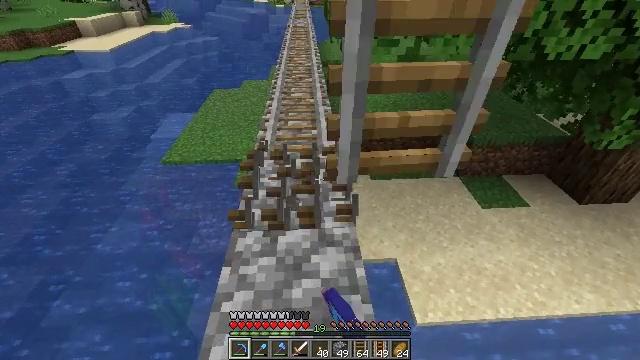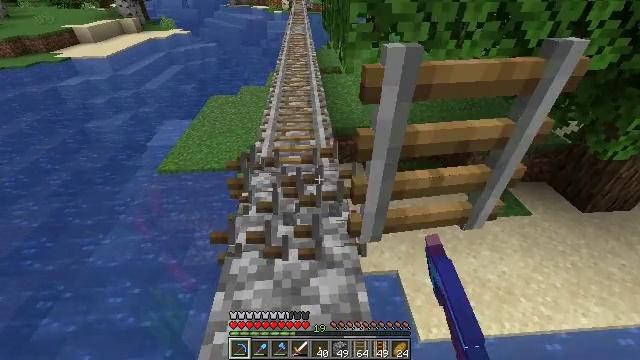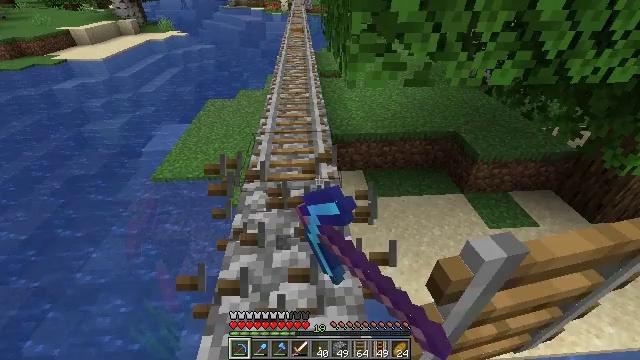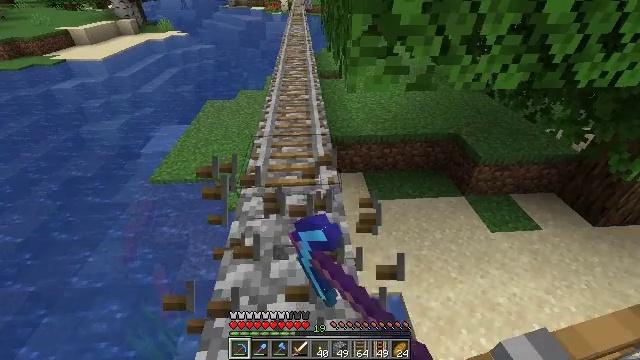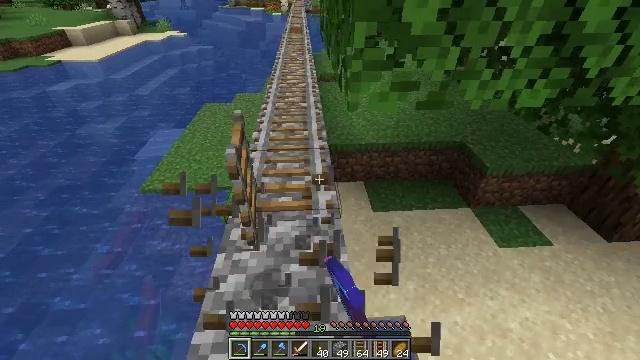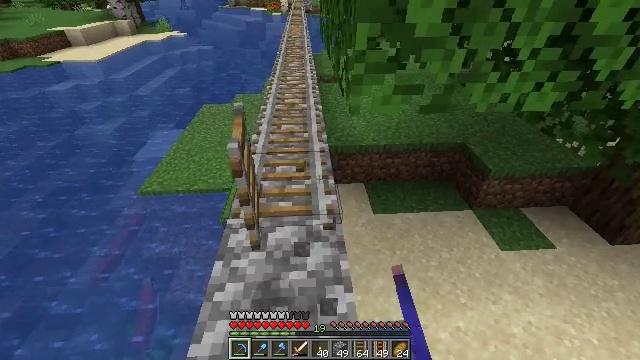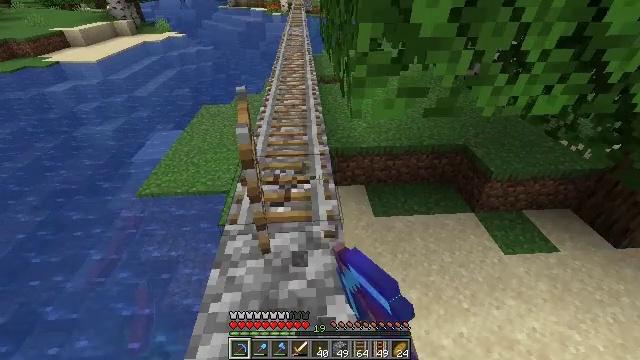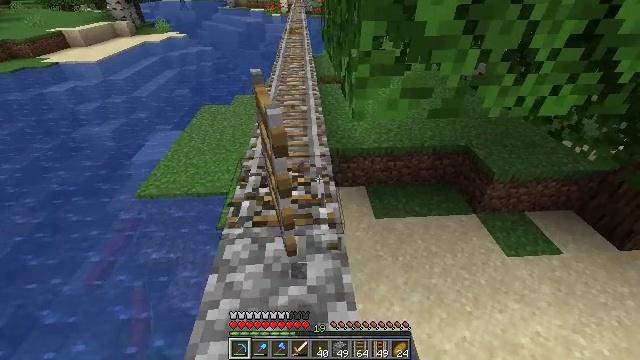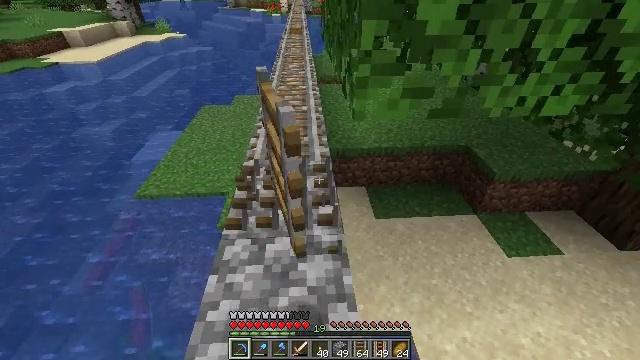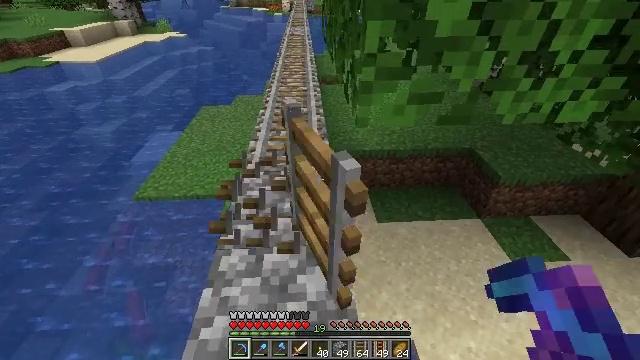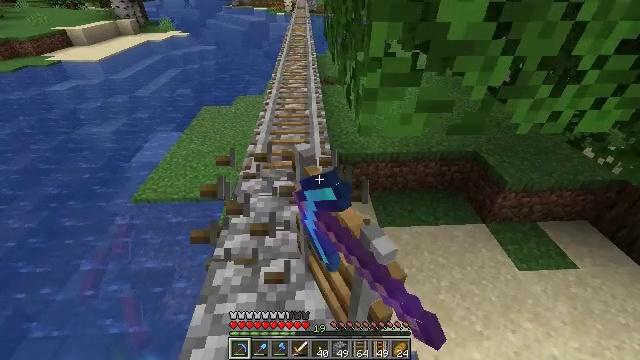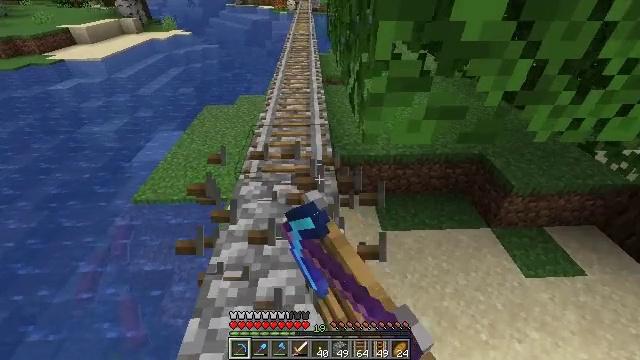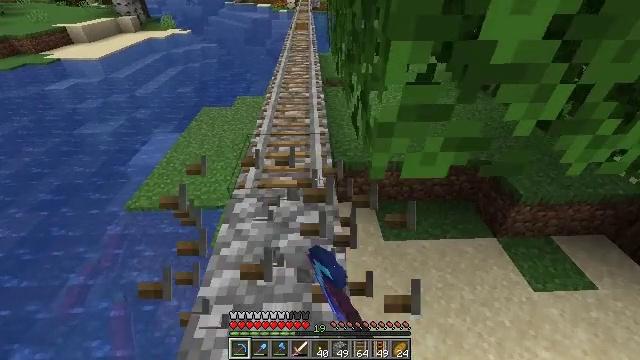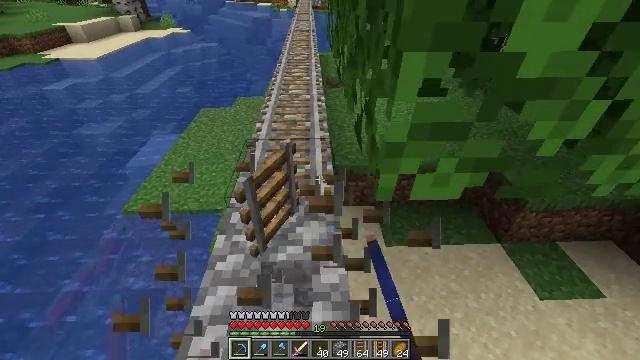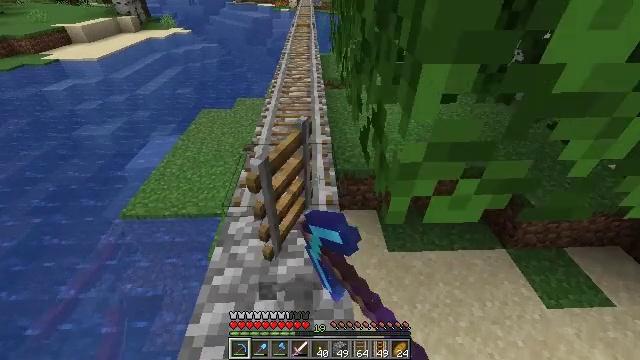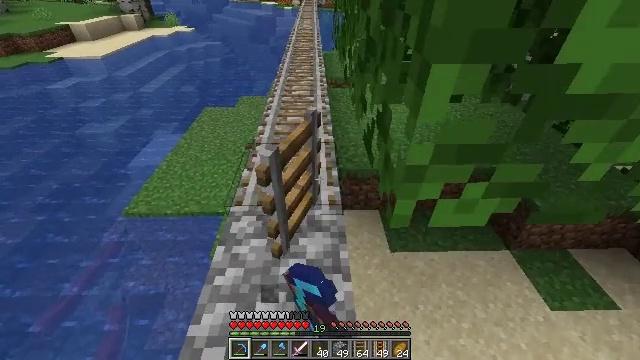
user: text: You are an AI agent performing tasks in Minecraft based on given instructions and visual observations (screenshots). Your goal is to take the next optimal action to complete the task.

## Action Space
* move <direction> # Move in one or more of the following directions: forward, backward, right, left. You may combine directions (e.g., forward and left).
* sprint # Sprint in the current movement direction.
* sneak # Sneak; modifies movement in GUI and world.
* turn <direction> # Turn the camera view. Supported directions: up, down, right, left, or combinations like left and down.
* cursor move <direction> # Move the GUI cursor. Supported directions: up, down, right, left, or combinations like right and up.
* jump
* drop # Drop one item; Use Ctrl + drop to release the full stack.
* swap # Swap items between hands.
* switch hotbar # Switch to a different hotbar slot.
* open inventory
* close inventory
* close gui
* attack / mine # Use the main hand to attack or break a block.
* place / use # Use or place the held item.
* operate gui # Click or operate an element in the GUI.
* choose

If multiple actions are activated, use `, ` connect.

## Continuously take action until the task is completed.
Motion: motion action
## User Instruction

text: Gather the rail for future use.
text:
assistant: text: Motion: move forward, turn up, attack / mine
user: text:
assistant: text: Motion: move forward, attack / mine
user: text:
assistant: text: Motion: move forward, attack / mine
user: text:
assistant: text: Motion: move forward, attack / mine
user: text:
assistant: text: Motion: attack / mine
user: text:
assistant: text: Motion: attack / mine
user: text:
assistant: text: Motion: attack / mine
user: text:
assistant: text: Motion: attack / mine
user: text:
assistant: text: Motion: move forward, attack / mine
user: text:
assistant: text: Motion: move forward, attack / mine
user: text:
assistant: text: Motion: move forward, attack / mine
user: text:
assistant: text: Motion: move forward, attack / mine
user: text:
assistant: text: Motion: attack / mine
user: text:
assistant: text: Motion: attack / mine
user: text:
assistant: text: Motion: attack / mine
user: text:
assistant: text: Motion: attack / mine
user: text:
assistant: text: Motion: move forward, attack / mine
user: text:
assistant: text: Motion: move forward, attack / mine
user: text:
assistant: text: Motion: move forward, attack / mine
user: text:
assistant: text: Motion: move forward, attack / mine
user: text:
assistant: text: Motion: move forward, attack / mine
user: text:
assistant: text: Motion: attack / mine